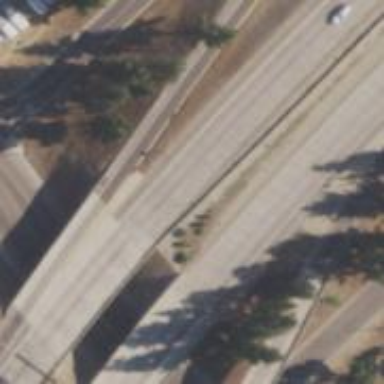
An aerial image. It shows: Motorway bridge.